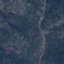
Land use / land cover class: HerbaceousVegetation